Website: lowes
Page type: stored-credit-cards
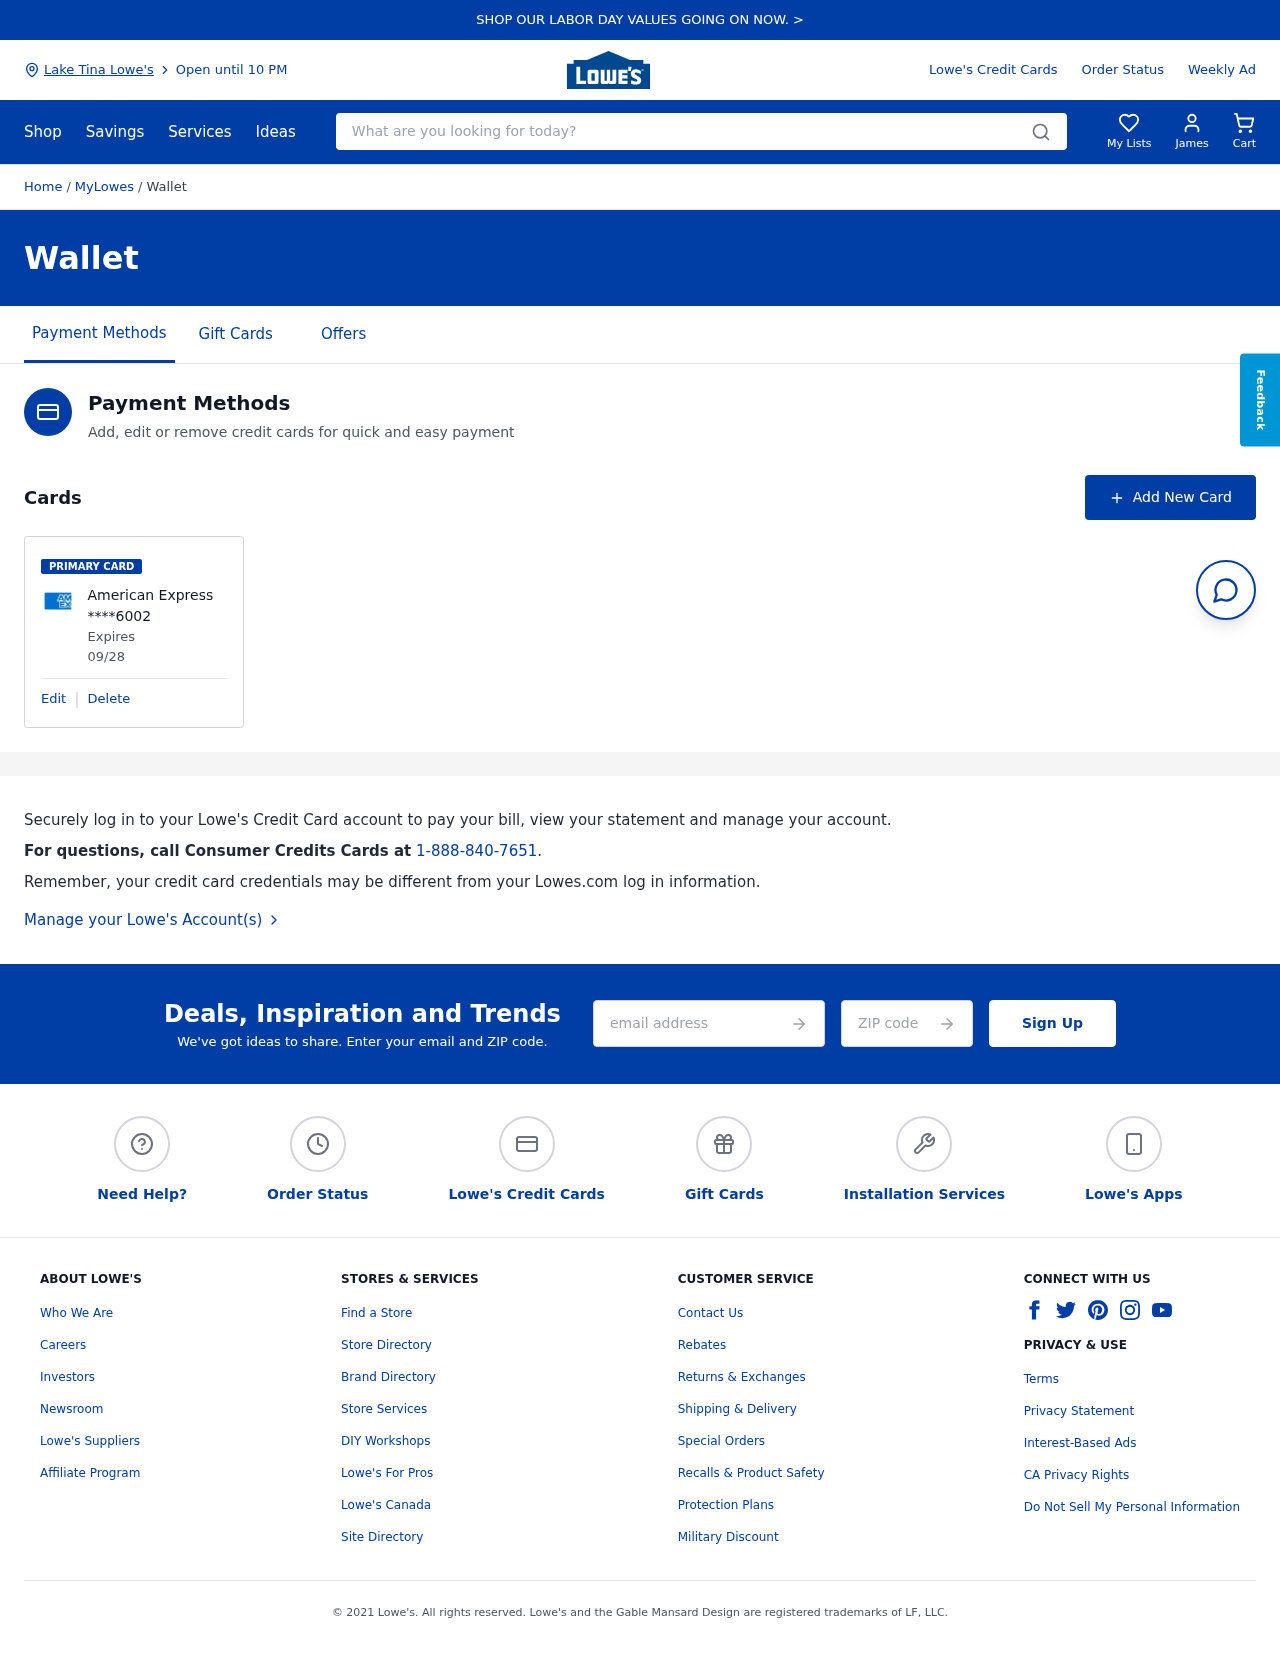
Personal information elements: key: PII_CARD_EXPIRY
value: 09/28
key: PII_CARD_LAST4
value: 6002
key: PII_CARD_TYPE
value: American Express
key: PII_CITY
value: Lake Tina Lowe's
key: PII_EMAIL
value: jduran@yahoo.com
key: PII_FIRSTNAME
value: James
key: PII_POSTCODE
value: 14059
Search elements: key: HEADER_SEARCH
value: What are you looking for today?